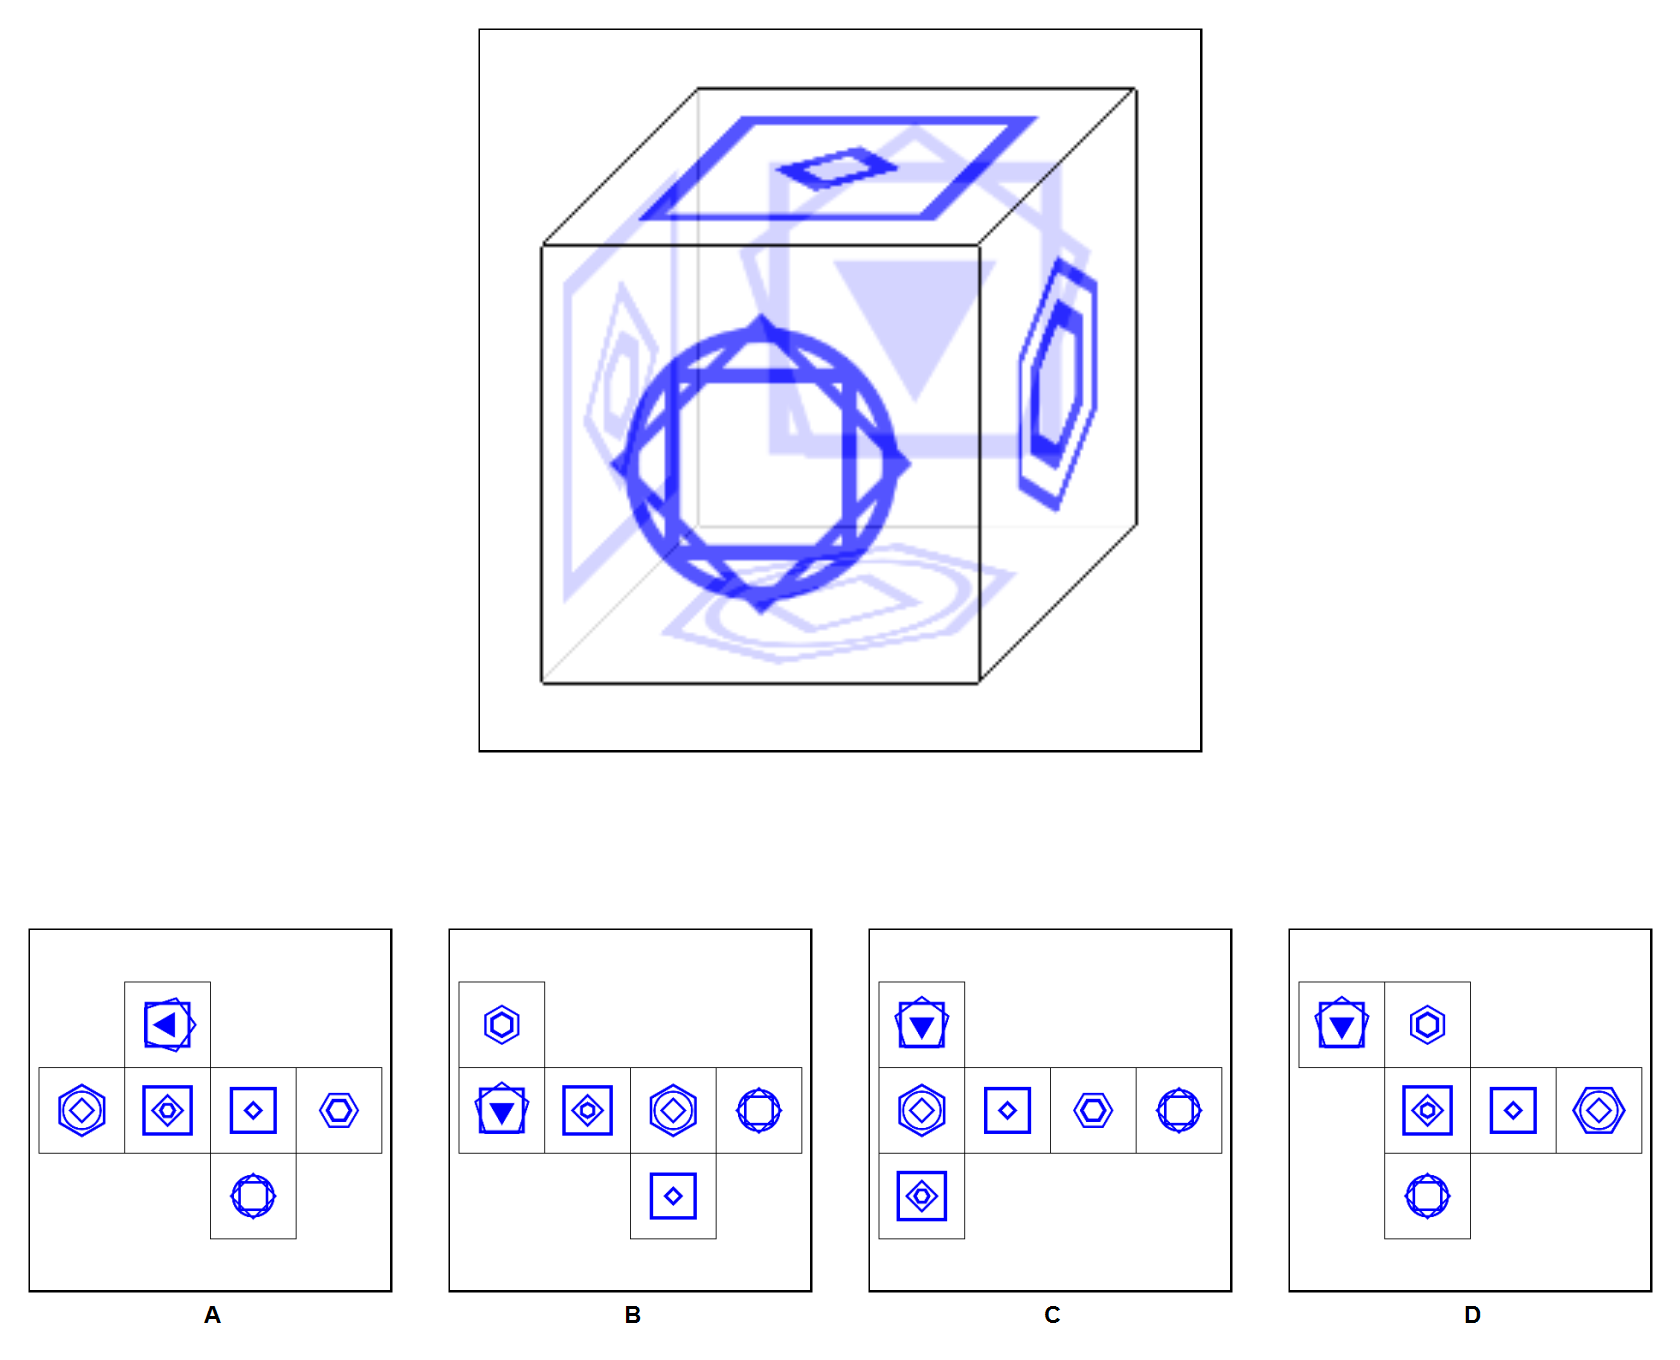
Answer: A